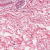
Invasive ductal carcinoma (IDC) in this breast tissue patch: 0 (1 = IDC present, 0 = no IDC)